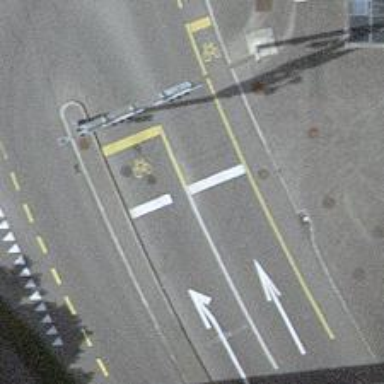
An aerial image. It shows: Road with traffic signals for signaling.